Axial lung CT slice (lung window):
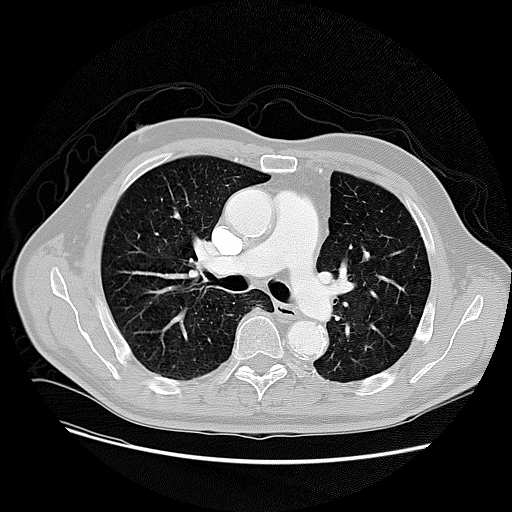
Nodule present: no